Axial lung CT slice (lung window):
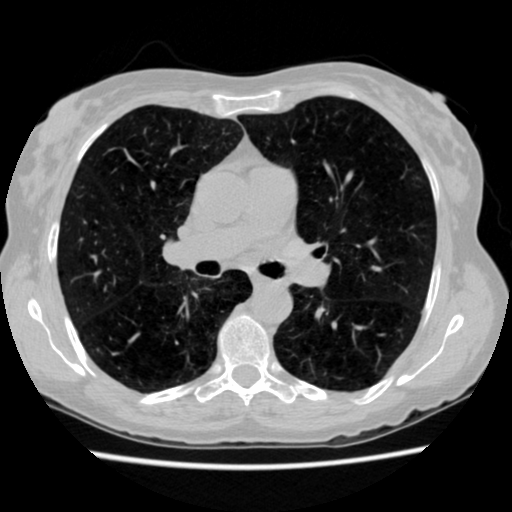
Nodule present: no